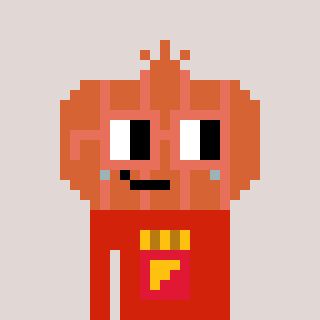
a pixel art character with square orange glasses, a onion-shaped head and a red-colored body on a warm background